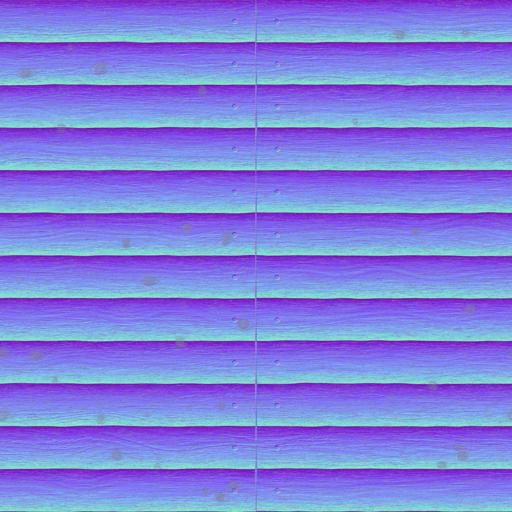
dark grunge moss mossy nails planks siding wall wood wooden